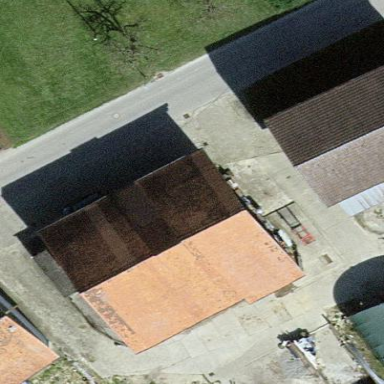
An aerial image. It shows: Farm auxiliary building.